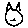
Label: cat